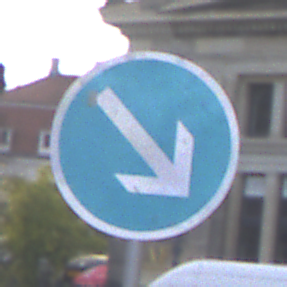
Verkehrszeichen: VorgeschriebeneVorbeifahrtRechts
Umgebung: Outdoor, Urban
Tageszeit: MorningAfternoon
Wetter: PartlyCloudy
Licht: Natural
Jahreszeit: NotSpecified
Kontrast: LowContrast